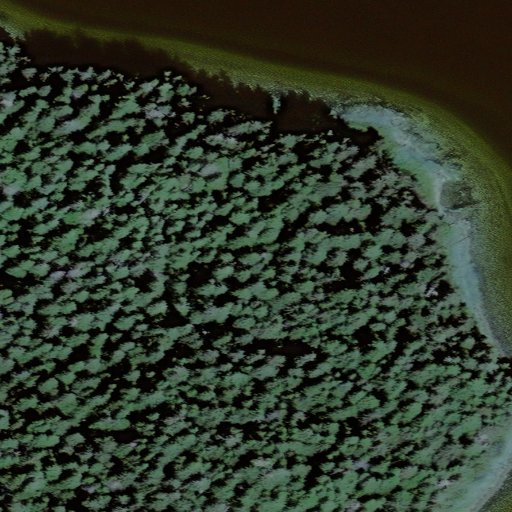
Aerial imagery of cape in Alaska named Allan Point containing only unknown